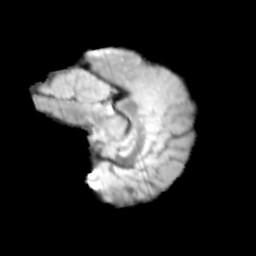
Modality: T2w
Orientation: sagittal
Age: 10
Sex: male
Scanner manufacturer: siemens
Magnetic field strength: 3 T
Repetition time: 3.8 s
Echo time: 0.07 s